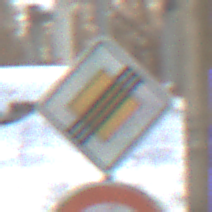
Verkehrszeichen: EndeVorfahrtsstrasse
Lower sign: VerbotUeberholenEinspurigeFahrzeuge
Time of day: MorningAfternoon
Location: Roofed (Suburban)
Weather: PartlyCloudy
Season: Winter
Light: Natural